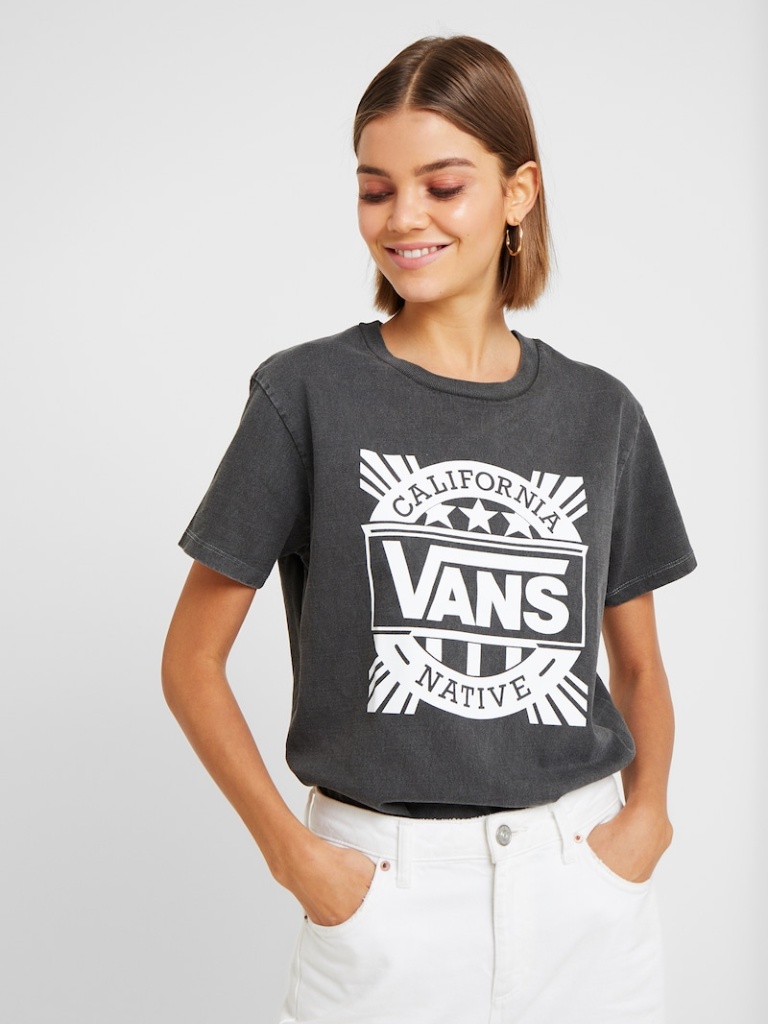
cotton relaxed short sleeve waist length French Tucked crew t-shirt